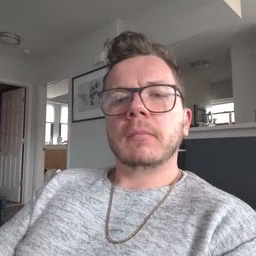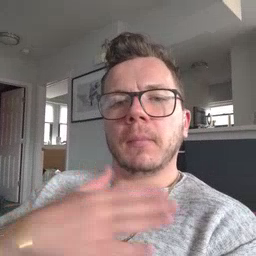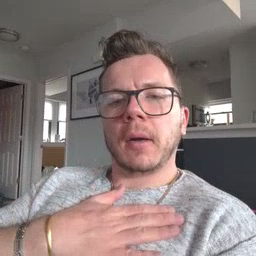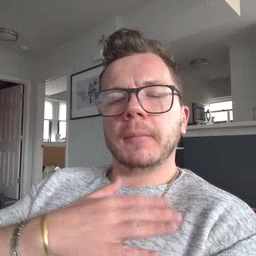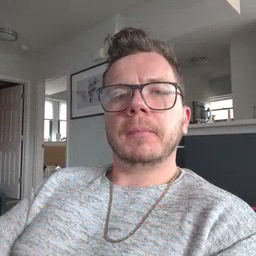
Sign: minemy